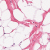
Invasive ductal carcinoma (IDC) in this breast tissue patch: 0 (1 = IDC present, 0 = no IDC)